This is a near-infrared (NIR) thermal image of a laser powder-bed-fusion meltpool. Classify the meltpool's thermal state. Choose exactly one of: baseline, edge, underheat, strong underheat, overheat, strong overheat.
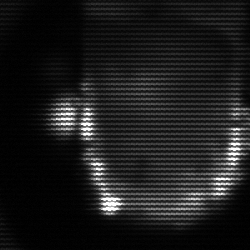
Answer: baseline